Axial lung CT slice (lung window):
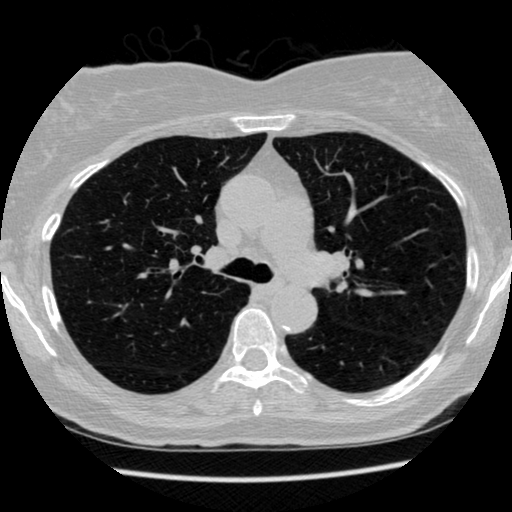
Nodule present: no